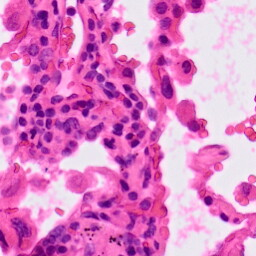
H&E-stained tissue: Lung